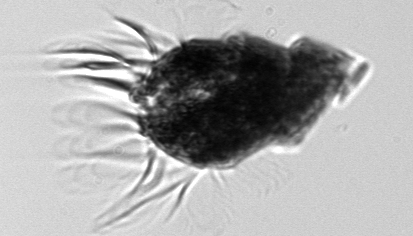
Label: Laboea_strobila